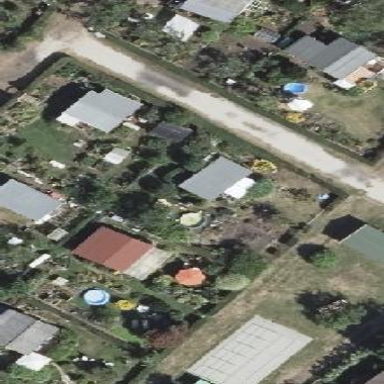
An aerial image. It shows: Plot within allotments.